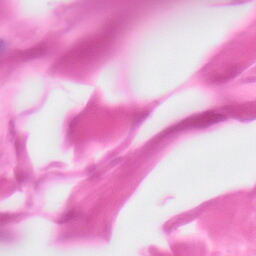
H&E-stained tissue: Skin